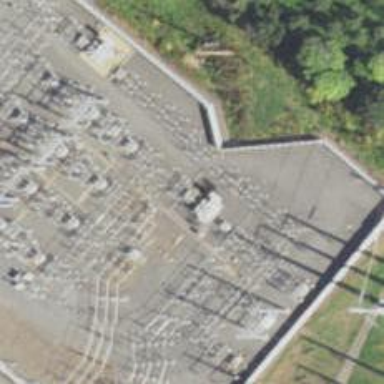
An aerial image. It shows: Switch for power supply.